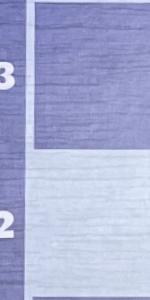
Label: Empty